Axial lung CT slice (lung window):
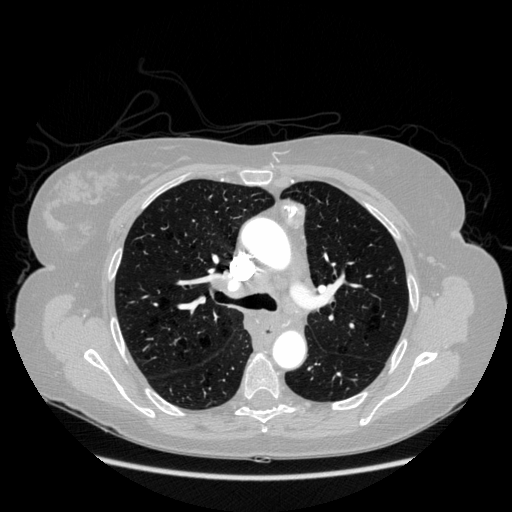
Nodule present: no